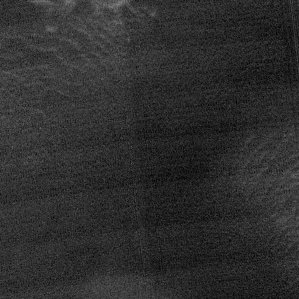
Label: frost